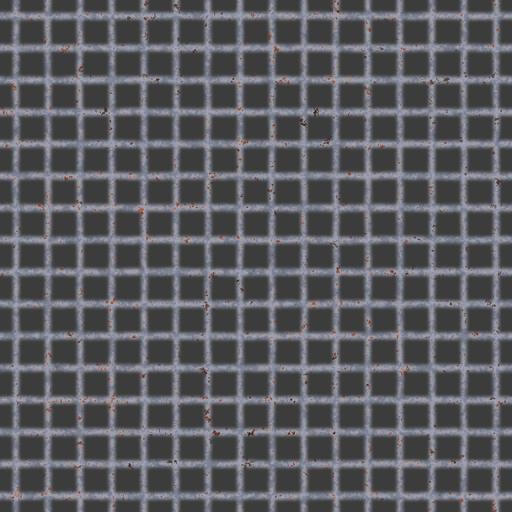
Tags: metal walkway steel